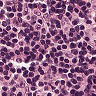
Metastatic tissue present: no